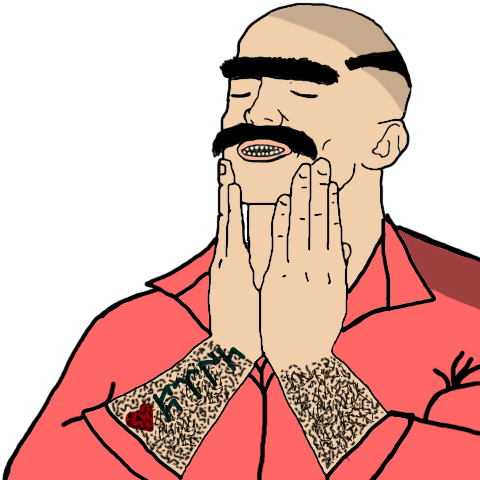
Label: 5_Feels_Good